Question: I have a scrollable table that contains all the main functions of my menu, buttons, heading etc. Now I want a "hud" on top of this that does not scroll, like in facebook messenger. with tabs for "friends" and "settings" etc. The problem is when I try to add something else to the stage after the table the positioning is off, I've tried adding another Stage but then the input doesnt work, and I've tried adding another table but then the positioning is off (but the input works)
Current code:
'''
//table.top();
table.add(heading).colspan(2);
table.getCell(heading).spaceBottom(100);
table.row();
table.add(buttonPlay).colspan(2);
table.getCell(buttonPlay).spaceBottom(100);
table.row();
table.add(buttonExit).colspan(2);
table.getCell(buttonExit).spaceBottom(1000); //large spacing to test so scrolling works fine
table.row();
table.add(buttonFriends);
table.add(buttonSettings);
hudTable.add(buttonHud);
hudTable.debug();
stage.addActor(container);
stage.addActor(hudTable);
'''
Gives a result that looks like this:

All this works, the main table scrolls, the HUD stays still while I scroll and the input works, but the positioning is off and I can't figure out how to fix this so the HUD is on top. Any ideas? Am I going about this the wrong way?
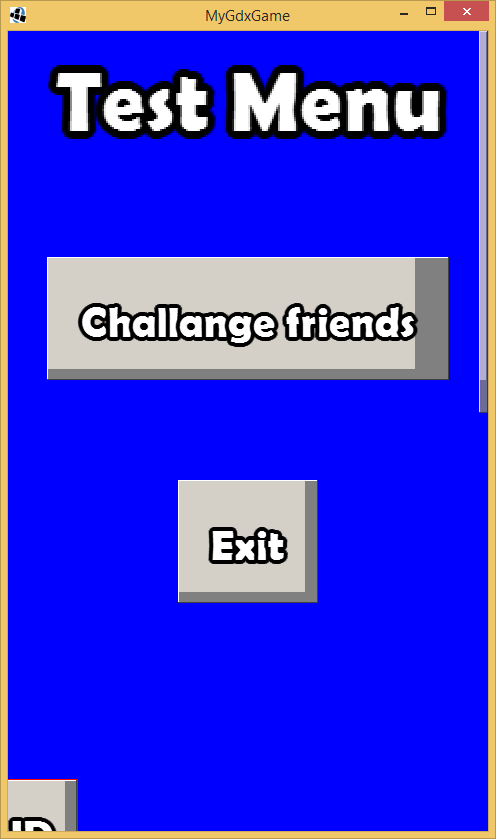
Answer: As I mentioned in comments you can use 'InputMultiplexer' class to process multiple stages.
Inside 'InputMultiplexer' there is a method called 'addProcessor()' which takes any object which implements 'InputProcessor' and allow your inputs to be processed.
The stage class already implements 'InputProcessor' see <URL>
So let us say you have two stages
'''
Stage stage1 = new Stage();
Stage stage2 = new Stage();
'''
Now all you have to do is
'''
InputMultiplexer multiPlexer = new InputMultiplexer();
multiPlexer.addProcessor(stage1);
multiPlexer.addProcessor(stage2);
'''
Just for reference this is how I do it using 1 stage
'''
public class BattleScreen extends Table {
private BattleActionScreen battleActionScreen;
private BattlePokemonScreen battlePokemonScreen;
}
'''
Both the private members of this table are also tables.
In my game I add 'BattleScreen' inside the stage.
Here is the image to demonstrate the same